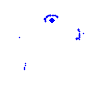
Particle: pion